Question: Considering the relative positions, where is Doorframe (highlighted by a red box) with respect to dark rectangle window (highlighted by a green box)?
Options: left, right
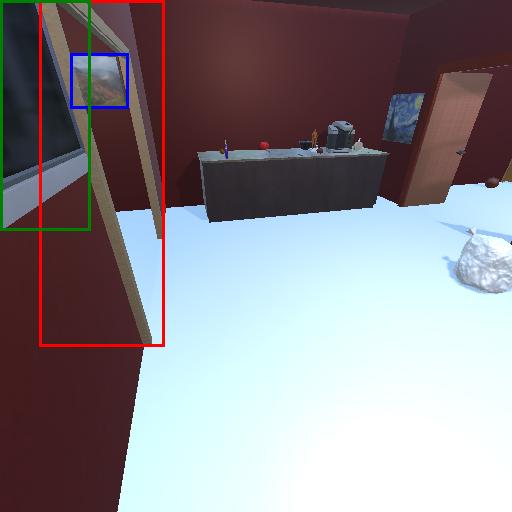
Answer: left